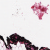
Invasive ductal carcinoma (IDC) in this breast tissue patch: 0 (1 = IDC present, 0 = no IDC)